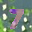
Label: 7